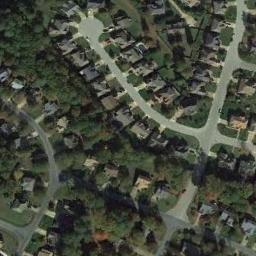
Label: dense_residential